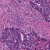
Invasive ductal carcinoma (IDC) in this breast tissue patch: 1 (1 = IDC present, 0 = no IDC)